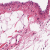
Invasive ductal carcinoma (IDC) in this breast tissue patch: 0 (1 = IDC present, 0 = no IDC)